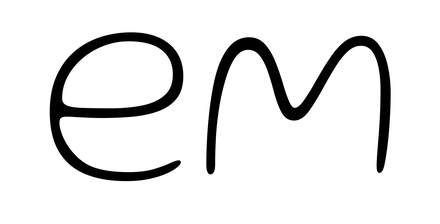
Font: Gluten_Thin